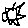
Label: sun